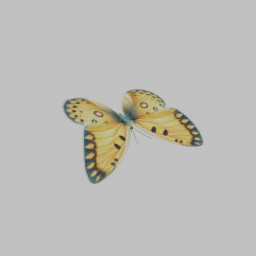
Label: animals